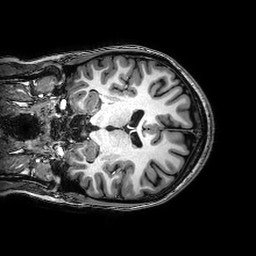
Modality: T1w
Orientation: coronal
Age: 21
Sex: female
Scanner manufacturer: philips
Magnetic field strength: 3 T
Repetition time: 0.00826 s
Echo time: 0.0038 s